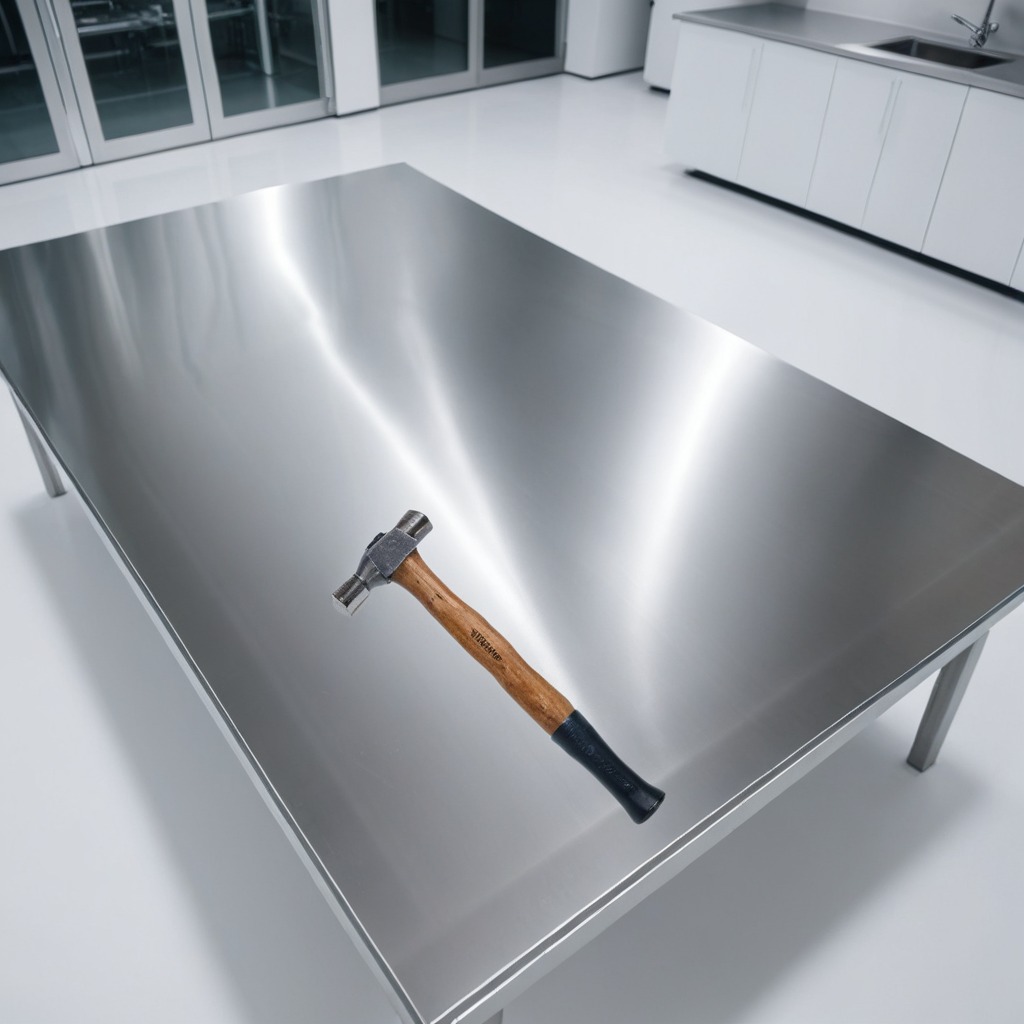
A hammer is lying on a stainless steel table in a high-end prototyping lab.